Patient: sex F, age 72
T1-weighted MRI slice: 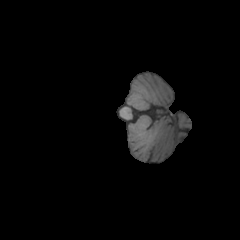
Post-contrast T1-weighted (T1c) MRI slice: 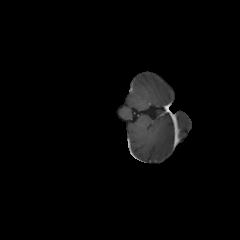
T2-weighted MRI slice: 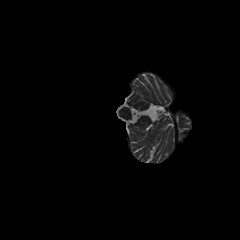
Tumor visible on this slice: no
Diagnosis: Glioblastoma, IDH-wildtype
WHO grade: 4